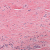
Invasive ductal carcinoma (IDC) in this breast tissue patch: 0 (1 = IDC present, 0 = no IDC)